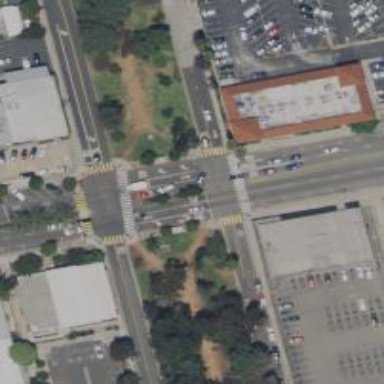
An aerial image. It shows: Marked zebra crossing on the road.